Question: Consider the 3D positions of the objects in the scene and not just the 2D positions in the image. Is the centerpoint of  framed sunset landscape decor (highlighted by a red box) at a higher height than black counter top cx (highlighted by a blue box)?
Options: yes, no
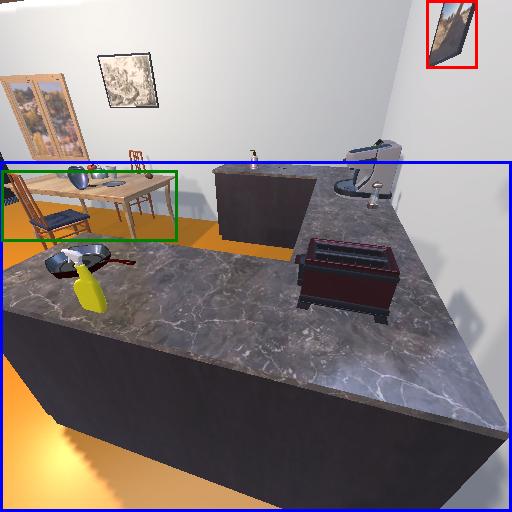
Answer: yes